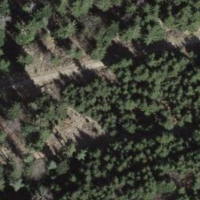
EUNIS habitat code: 44
Species observed at this site:
Cirsium palustre